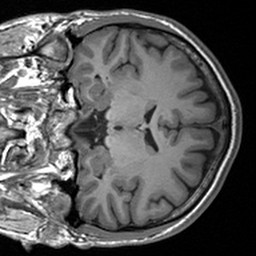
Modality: T1w
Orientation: coronal
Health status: healthy
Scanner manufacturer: siemens
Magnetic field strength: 3 T
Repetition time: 1.9 s
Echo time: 0.00227 s